Aerial crown-view tile of a tropical tree (Barro Colorado Island, Panama), acquired 20241216:
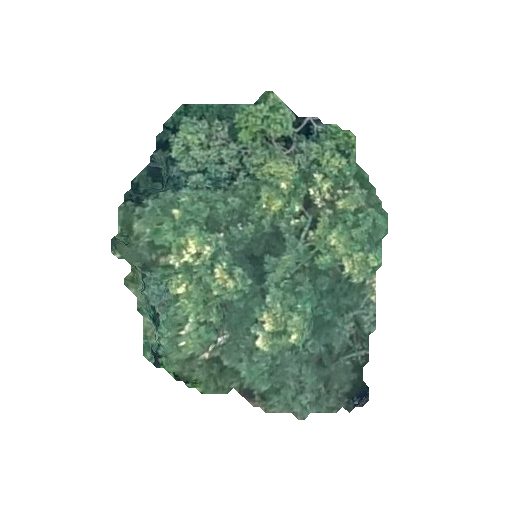
Species: Aiouea montana
GBIF accepted scientific name: Aiouea montana
Crown area: 96.357 m²